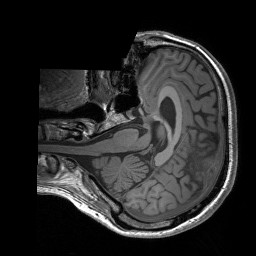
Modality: T1w
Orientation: axial
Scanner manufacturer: siemens
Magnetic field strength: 3 T